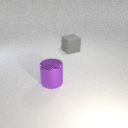
large gray rubber cube to the right of large purple metal cylinder